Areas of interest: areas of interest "Science and Technology Museum"
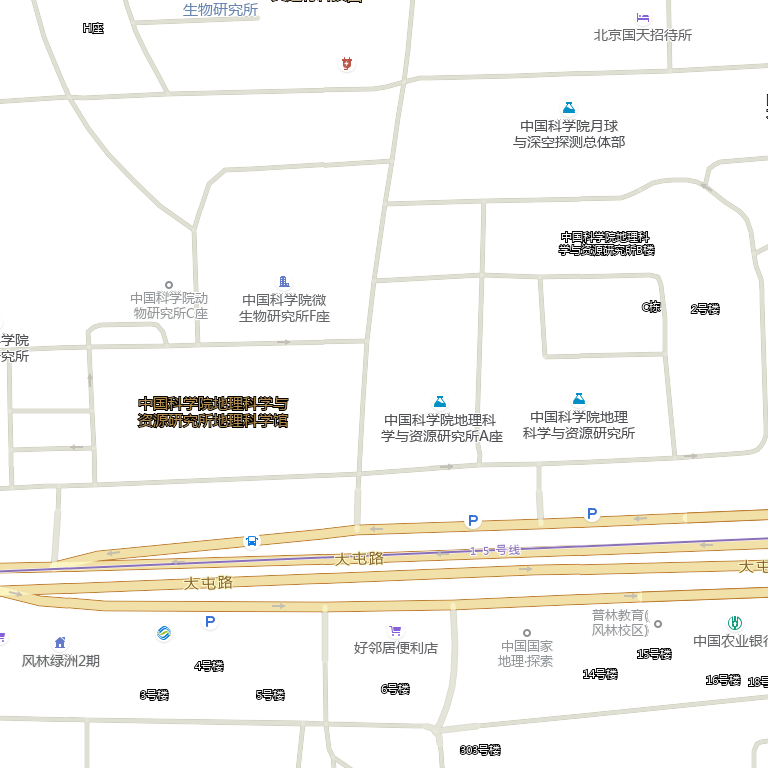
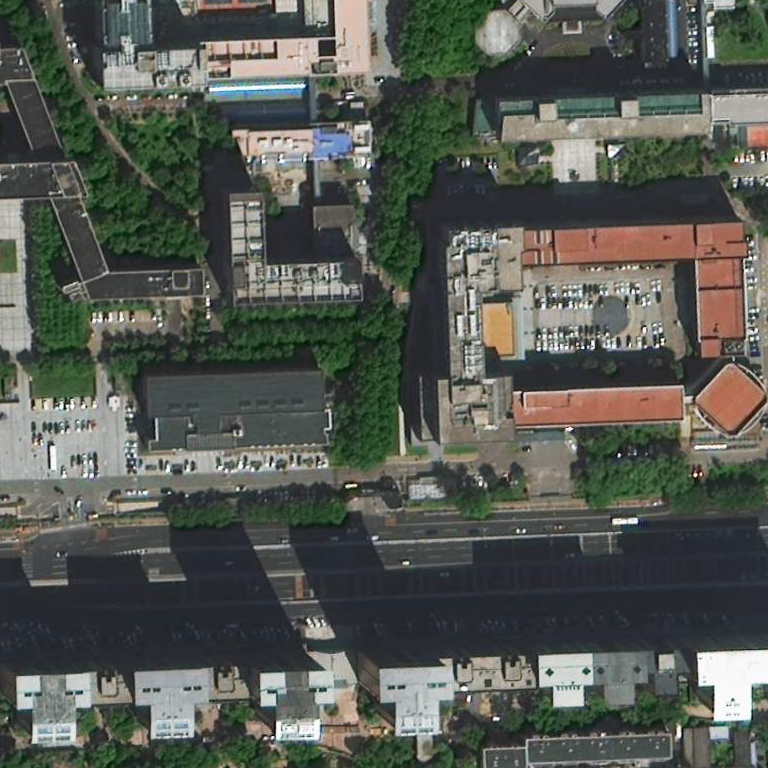